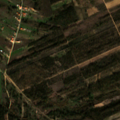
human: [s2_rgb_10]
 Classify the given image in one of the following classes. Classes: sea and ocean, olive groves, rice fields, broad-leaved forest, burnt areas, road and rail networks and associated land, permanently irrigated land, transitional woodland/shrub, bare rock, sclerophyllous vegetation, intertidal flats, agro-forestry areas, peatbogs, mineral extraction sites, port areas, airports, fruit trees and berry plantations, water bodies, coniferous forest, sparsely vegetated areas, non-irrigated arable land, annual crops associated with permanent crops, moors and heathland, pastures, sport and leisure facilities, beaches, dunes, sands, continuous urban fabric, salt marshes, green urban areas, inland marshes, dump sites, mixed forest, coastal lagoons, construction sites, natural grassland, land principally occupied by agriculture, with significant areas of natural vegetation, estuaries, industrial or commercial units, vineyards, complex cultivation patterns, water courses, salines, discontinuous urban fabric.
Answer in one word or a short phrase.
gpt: complex cultivation patterns, broad-leaved forest, mixed forest, transitional woodland/shrub